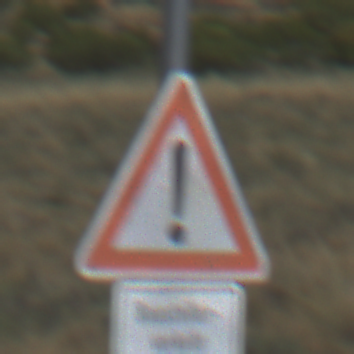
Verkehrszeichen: Gefahrenstelle
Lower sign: HinweiseAufGefahrenDurchVerbaleAngabe6
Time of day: Midday
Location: Outdoor (Nature)
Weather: PartlyCloudy
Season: NotSpecified
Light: Natural